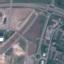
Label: Highway